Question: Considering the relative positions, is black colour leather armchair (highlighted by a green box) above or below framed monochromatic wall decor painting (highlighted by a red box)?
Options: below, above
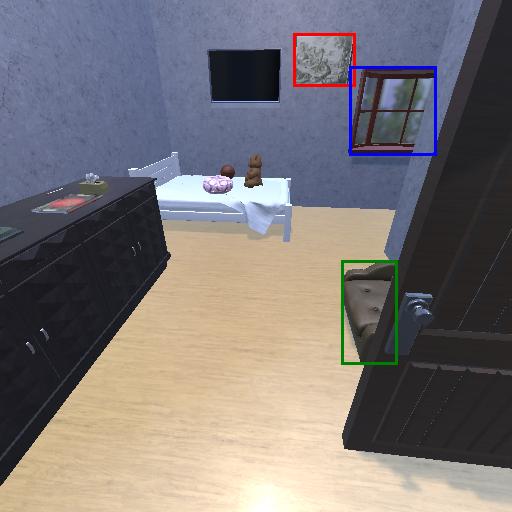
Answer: below